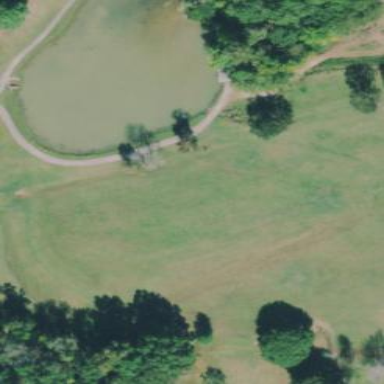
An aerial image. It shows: Grassy area designated as driving range for golf.